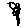
Label: flower